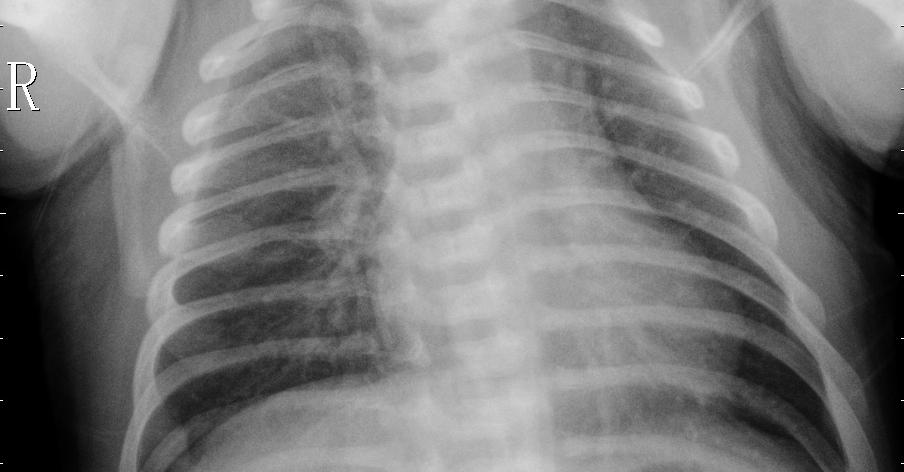
Diagnosis: PNEUMONIA